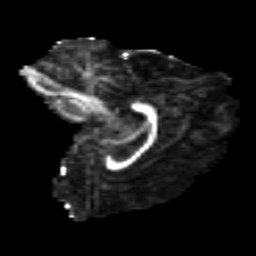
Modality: FA
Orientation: sagittal
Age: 12
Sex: male
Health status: ill
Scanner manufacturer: ge
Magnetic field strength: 3 T
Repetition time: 7.231 s
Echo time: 0.0841 s